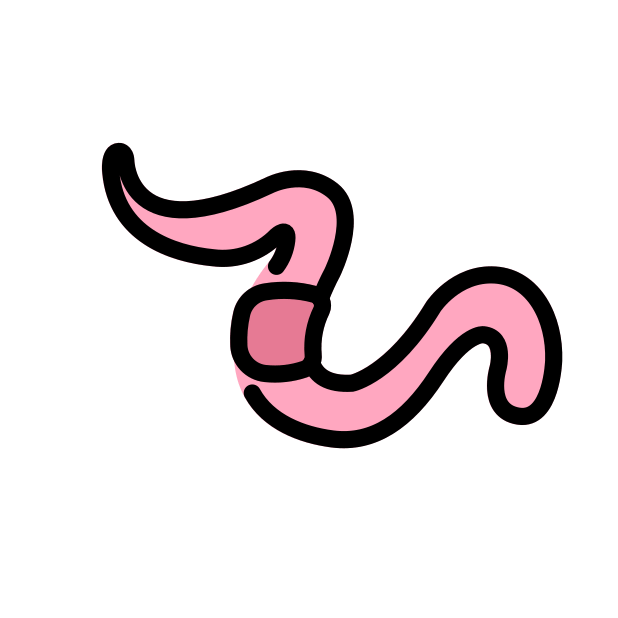
worm